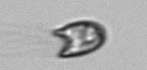
Label: flagellate_morphotype1